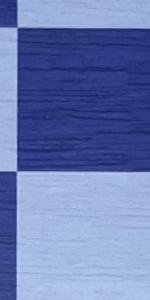
Label: Empty